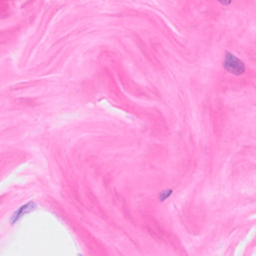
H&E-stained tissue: Breast